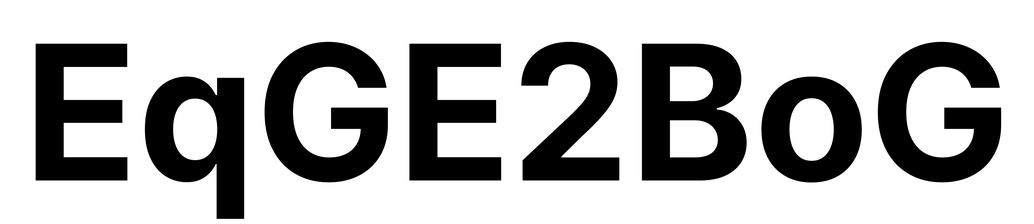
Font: Inter_Bold